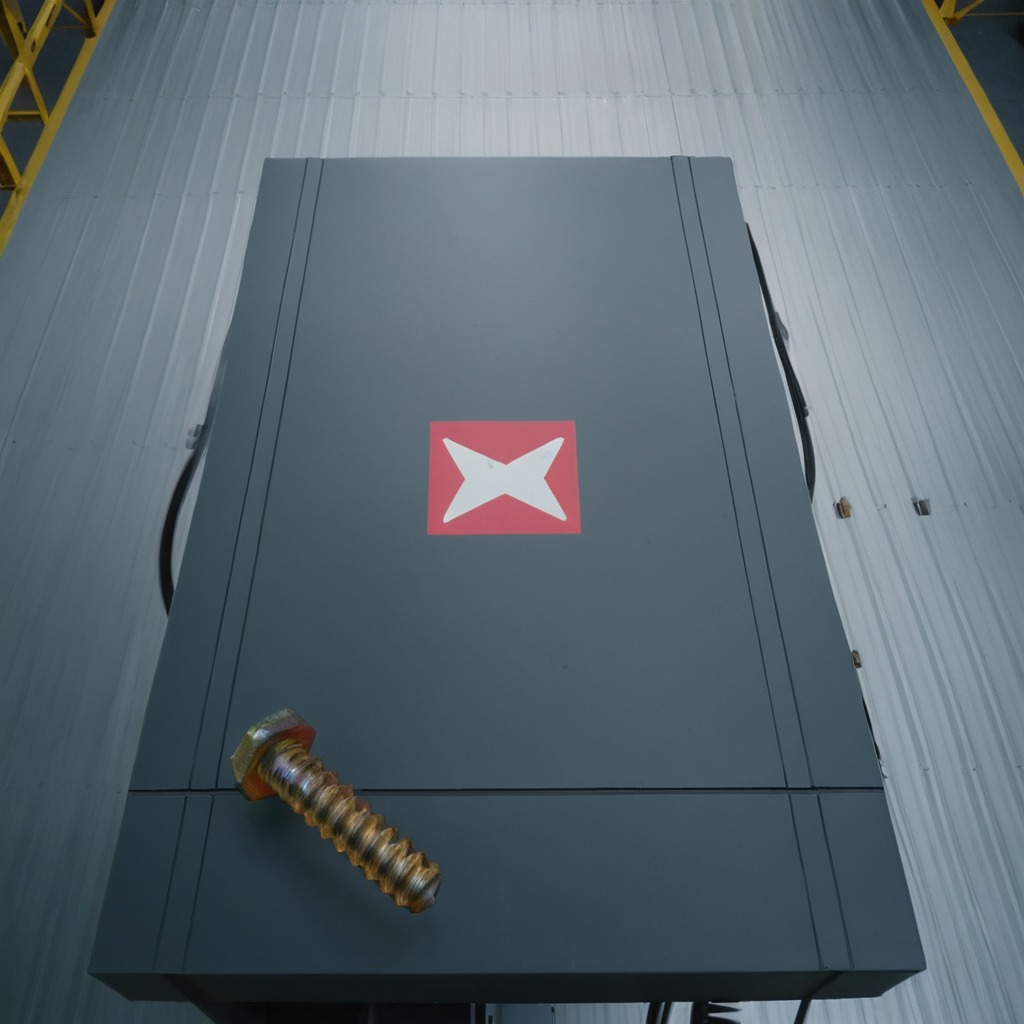
A metal screw is lying on the toolbox surface in an airplane hangar workshop.